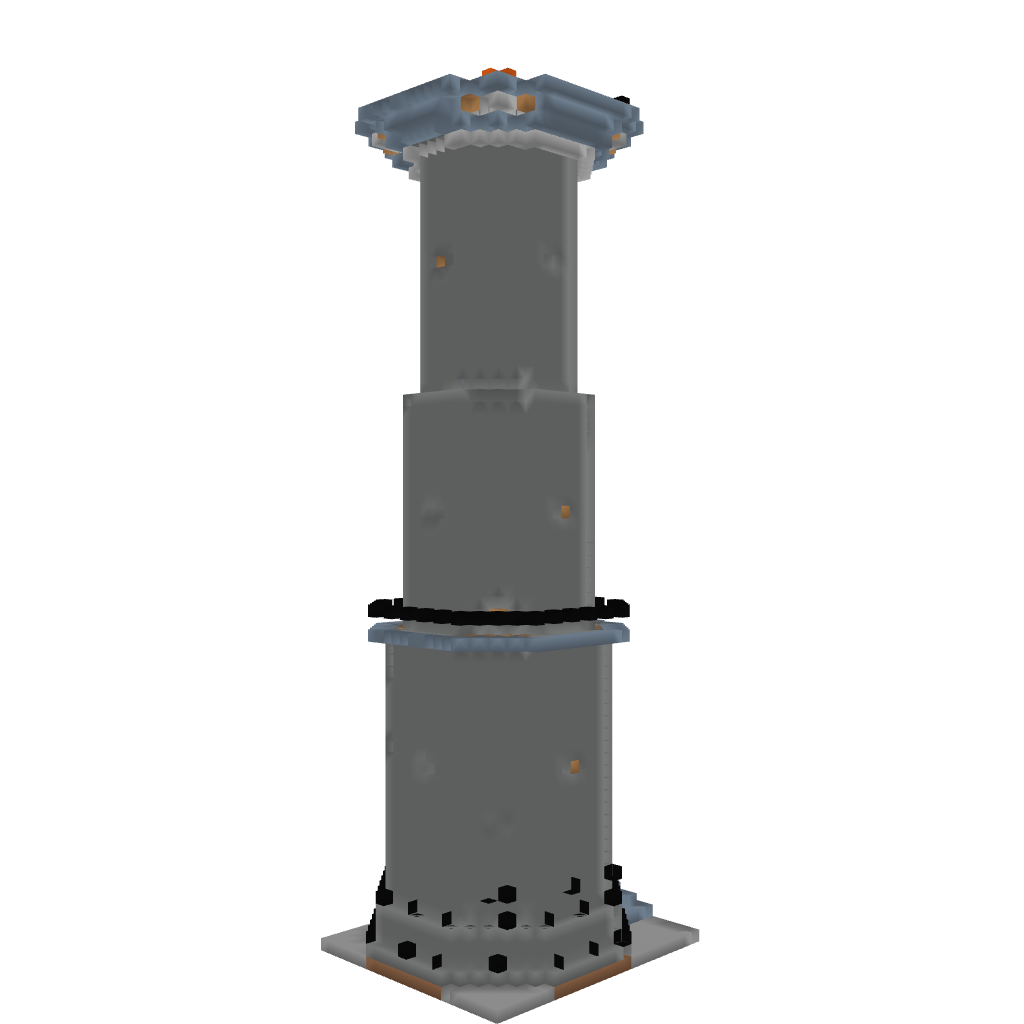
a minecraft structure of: ThulsaDooM's Tower of Power